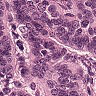
Metastatic tissue present: yes